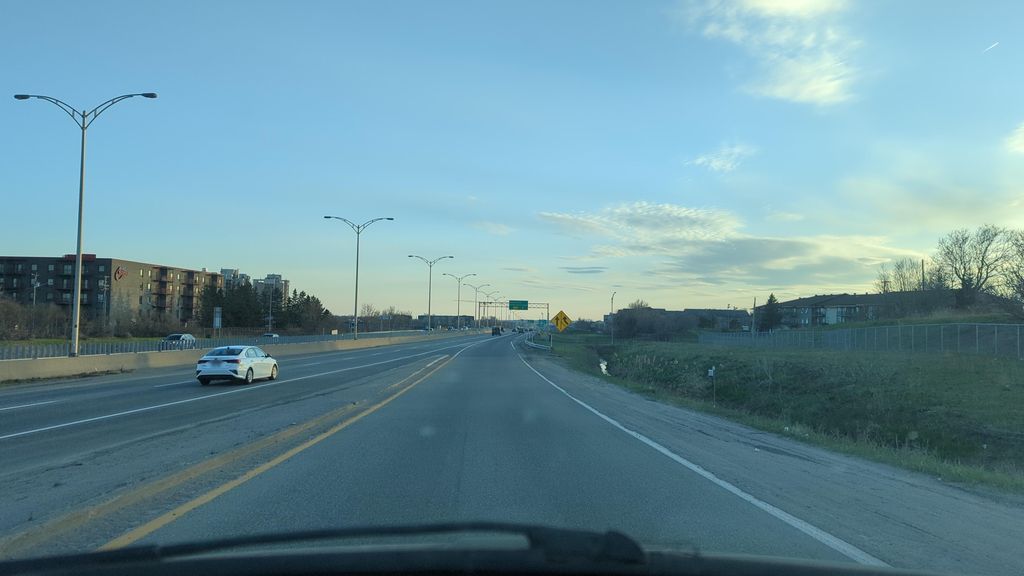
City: quebec_city